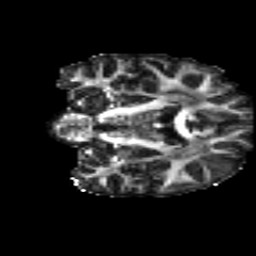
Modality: FA
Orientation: coronal
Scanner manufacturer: siemens
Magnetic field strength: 3 T
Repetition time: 4.16 s
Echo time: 0.0806 s